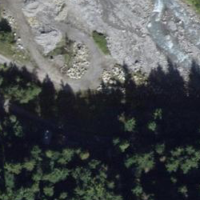
EUNIS habitat code: 43
Species observed at this site:
Tettigonia cantans